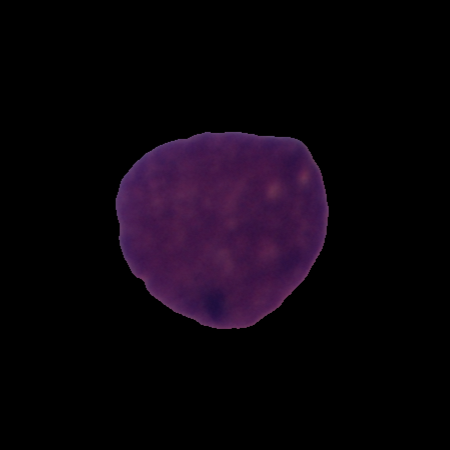
Label: cancer